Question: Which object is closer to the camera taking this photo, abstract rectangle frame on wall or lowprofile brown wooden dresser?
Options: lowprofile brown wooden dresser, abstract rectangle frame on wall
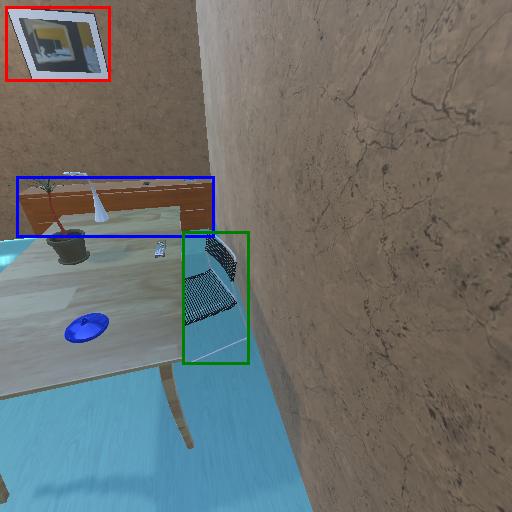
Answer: lowprofile brown wooden dresser